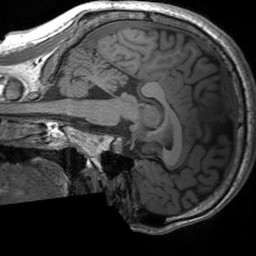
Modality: T1w
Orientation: sagittal
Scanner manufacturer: siemens
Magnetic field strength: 3 T
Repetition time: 1.54 s
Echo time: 0.00234 s